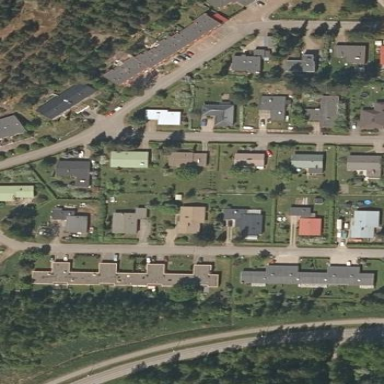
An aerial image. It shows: Residential area.